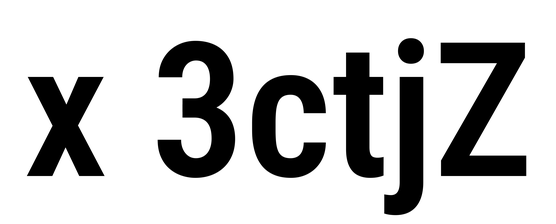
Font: Roboto_Condensed_SemiBold